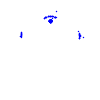
Particle: pion